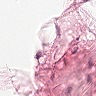
Metastatic tissue present: no